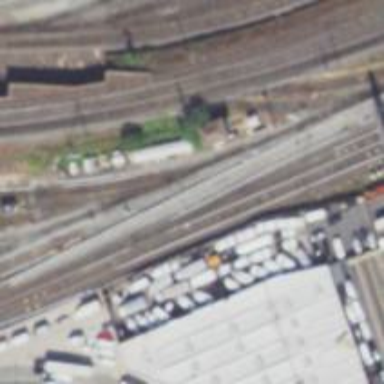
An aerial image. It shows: Railway yard.